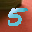
Label: 5